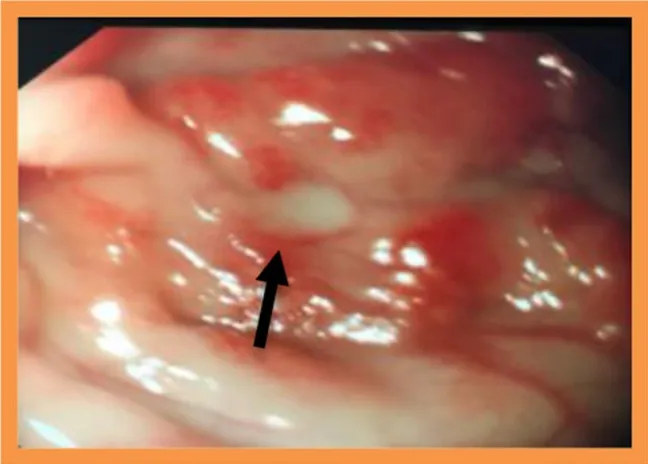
Macroscopic appearance of colon with erythema and occasional ulceration.
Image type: endoscopy (airway_endoscopy)